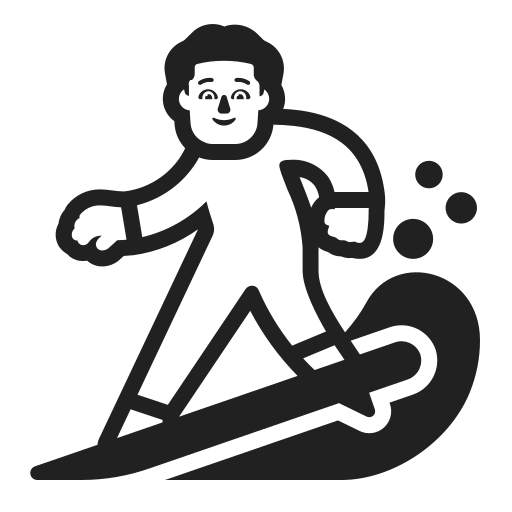
man surfing high contrast default